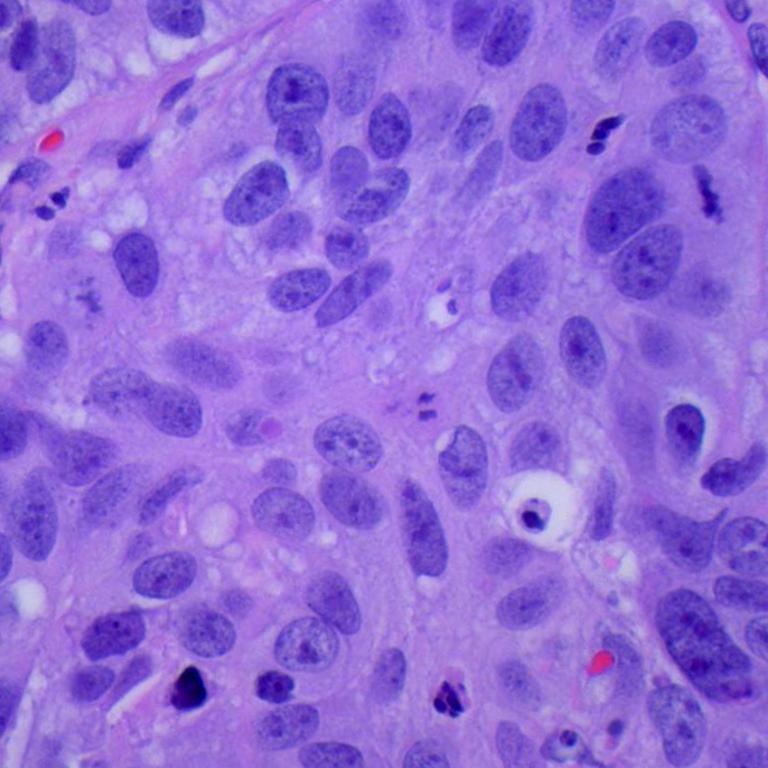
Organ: lung
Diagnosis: squamous carcinomas